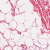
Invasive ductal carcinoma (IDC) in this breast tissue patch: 0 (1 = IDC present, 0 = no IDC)